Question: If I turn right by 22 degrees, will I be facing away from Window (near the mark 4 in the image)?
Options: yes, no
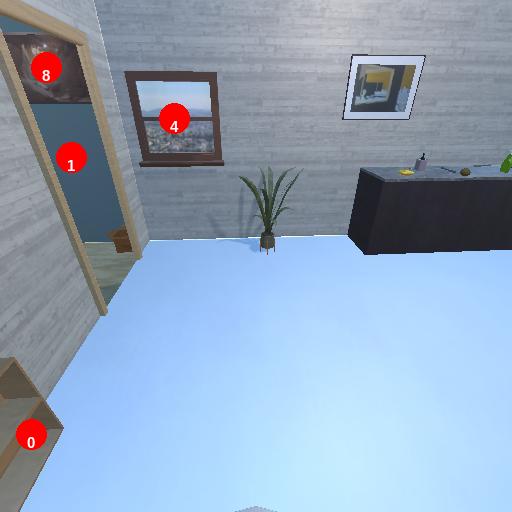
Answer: yes